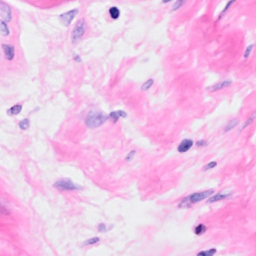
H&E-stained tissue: Breast